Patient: sex M, age 69
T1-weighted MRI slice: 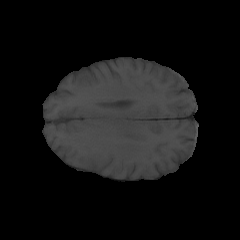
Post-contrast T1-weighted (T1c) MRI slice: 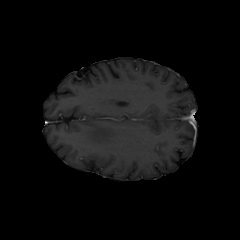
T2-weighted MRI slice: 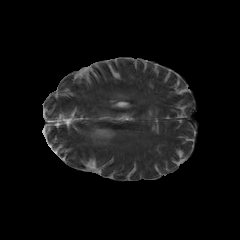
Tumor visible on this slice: yes
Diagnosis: Glioblastoma, IDH-wildtype
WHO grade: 4